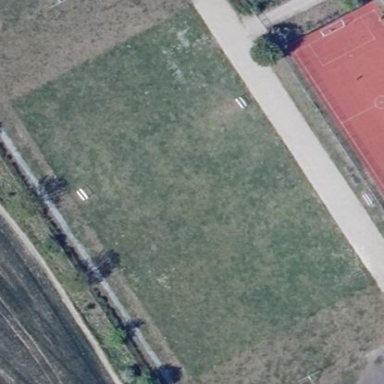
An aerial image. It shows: Soccer pitch for leisureland activities.